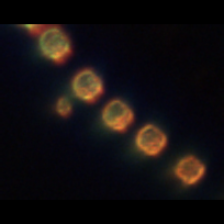
Taxon: Thalassiosira
Group: Diatoms